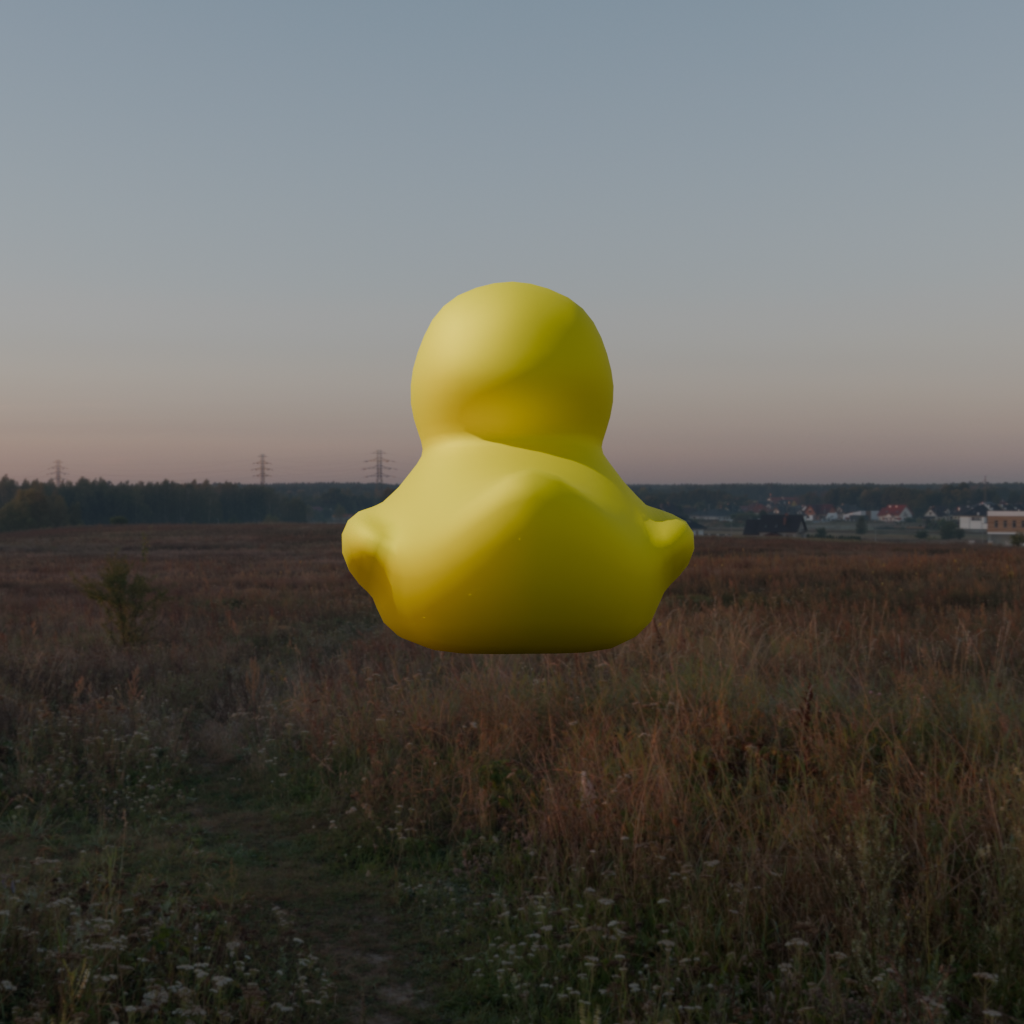
an image of a yellow rubber duck seen from <back> in a meadow at dawn with paths through the vegetation.